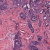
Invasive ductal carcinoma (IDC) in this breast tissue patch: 1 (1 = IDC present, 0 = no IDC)